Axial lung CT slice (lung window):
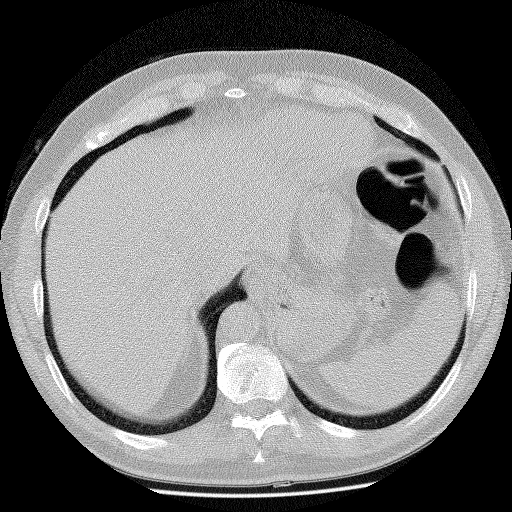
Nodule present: no